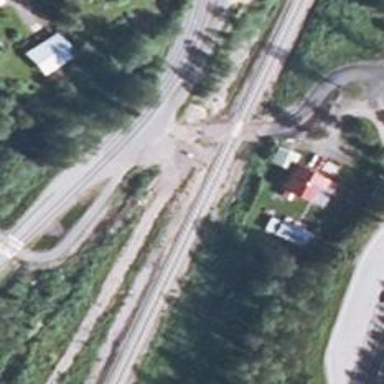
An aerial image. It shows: Abandoned railway.